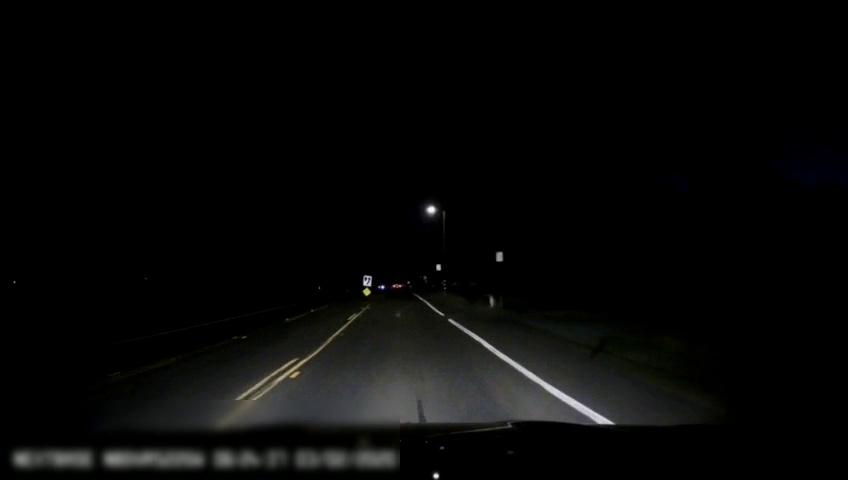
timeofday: Night
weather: Other
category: Drivable Space
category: Lanes | Alternate Lane
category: Lanes | Current Lane
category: Lanes | Current Lane
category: Lanes | Alternate Lane
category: Lanes | Alternate Lane
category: Traffic | Signs
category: Traffic | Signs
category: Traffic | Signs